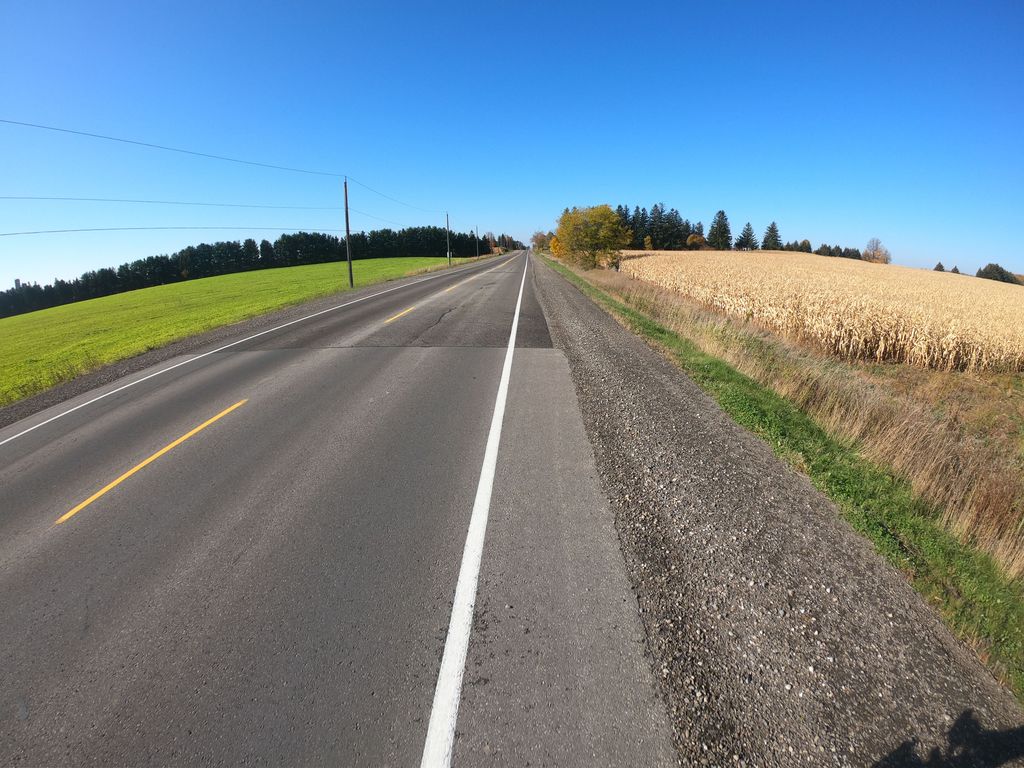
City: kitchener-waterloo